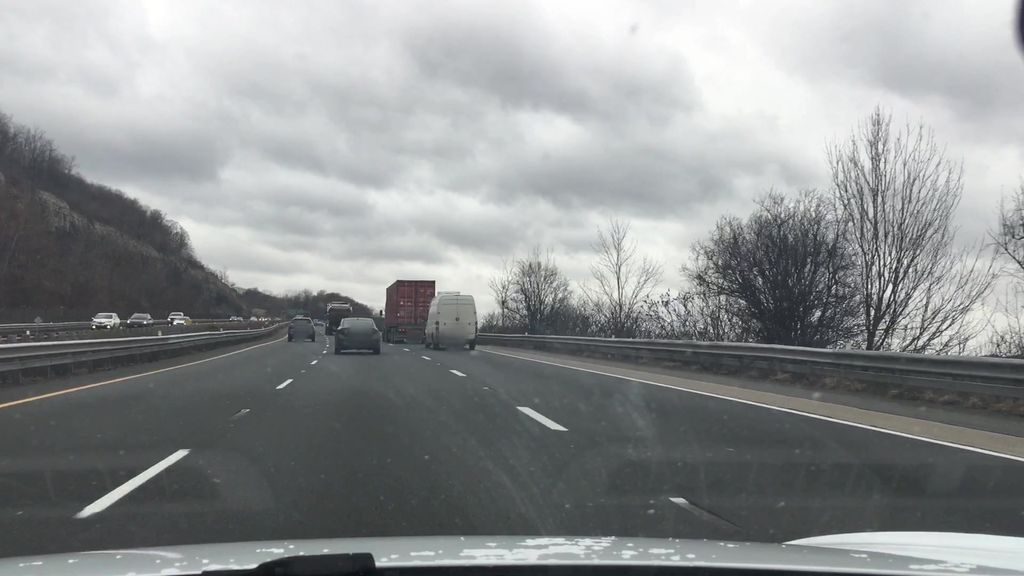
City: hamilton